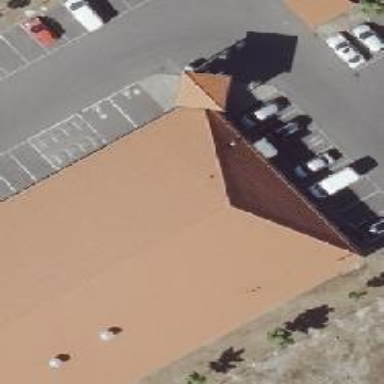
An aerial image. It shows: Bakery.